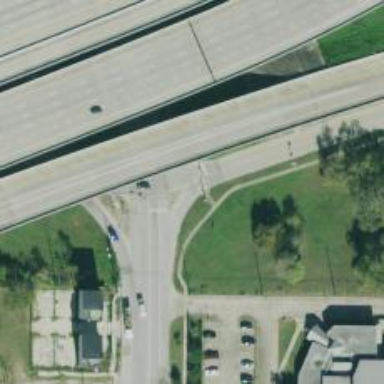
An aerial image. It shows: Frontage road that is classified as secondary link.